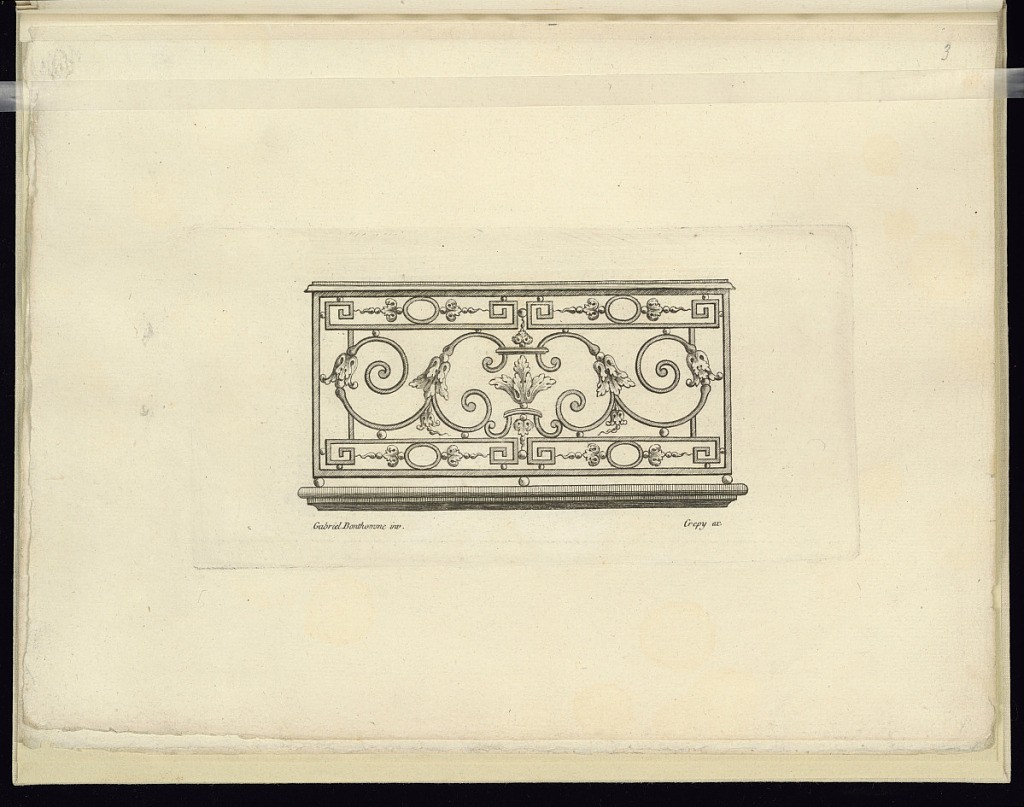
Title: Design for a Balustrade (Rail)
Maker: Gabriel Bonthomme, France, active ca. 1775
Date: ca. 1775
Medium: Etching on paper
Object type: Print
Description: Design for a wrought iron balcony rail (or section of a balustrade) featuring leaves, beads, c-scrolling, s-scrolling, and meandering bands. The plate is signed.